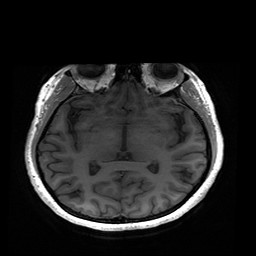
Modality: T1w
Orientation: coronal